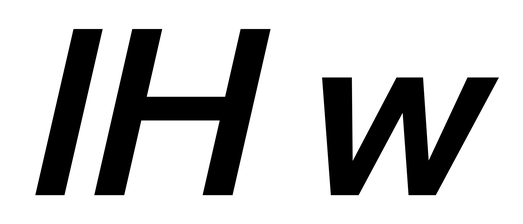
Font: InstrumentSans-Italic_SemiBold_Italic